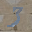
Label: 3